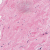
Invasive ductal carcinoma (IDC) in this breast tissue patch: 0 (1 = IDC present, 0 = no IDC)